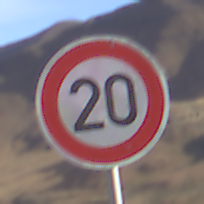
Verkehrszeichen: Geschwindigkeit20
Umgebung: Outdoor, Nature
Tageszeit: MorningAfternoon
Wetter: PartlyCloudy
Licht: Natural
Jahreszeit: NotSpecified
Kontrast: HighContrast